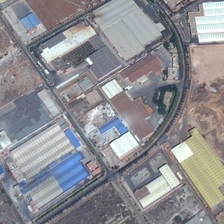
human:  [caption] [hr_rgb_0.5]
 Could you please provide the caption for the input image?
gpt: many buildings and some green trees are in two sides of a road in an industrial area .

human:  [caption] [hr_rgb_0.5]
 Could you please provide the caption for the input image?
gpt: many buildings and some green trees are in two sides of a road in an industrial area .

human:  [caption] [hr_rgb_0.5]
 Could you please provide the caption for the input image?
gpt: many buildings and some green trees are in two sides of a road in an industrial area .

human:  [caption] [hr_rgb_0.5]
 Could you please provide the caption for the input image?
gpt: many buildings and some green trees are in two sides of a road in an industrial area .

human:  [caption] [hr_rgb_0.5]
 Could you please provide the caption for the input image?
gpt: many buildings and some green trees are in two sides of a road in an industrial area .